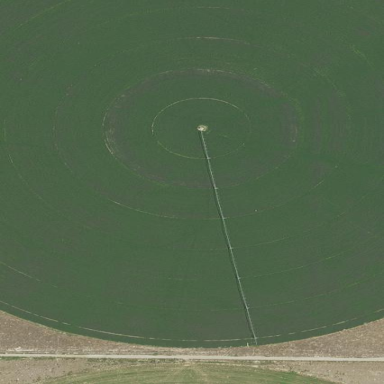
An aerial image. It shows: Farmland with pivot irrigation system.